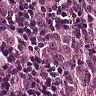
Metastatic tissue present: yes